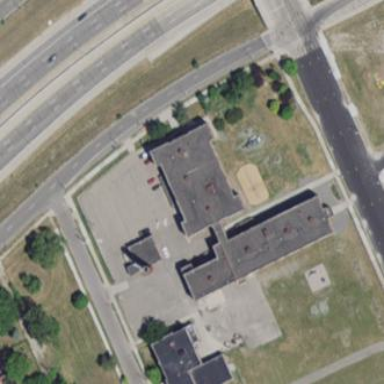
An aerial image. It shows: School building.